Problem: second_second_meaning (2022, quals)

**Note: The only difference between this problem and [problem C1](https://www.facebook.com/codingcompetitions/hacker-cup/2022/qualification-round/problems/C1) is that here, the length of each output codeword may be at most 10.**

Morse code is a classic way to send messages, where each letter in an alphabet is substituted with a *codeword*: a unique sequence of dots and dashes. However, ignoring spaces, it's possible for a coded message to have multiple meanings. For example, "`.....--.-.-.-..-.-.-...-.--.`" can be interpreted as either "`HACKER CUP`" or "`SEE META RENT A VAN`":

{{PHOTO_ID:569216148234749|WIDTH:700}}

Beyond Morse code, a general set of codewords is an *unambiguous encoding* if any possible sequence of dots and dashes corresponds to either zero or exactly one sequence of codewords.

Given one codeword \(C_1\) from a set of \(N\) distinct codewords, your task is to generate another \(N - 1\) codewords \(C_2, ..., C_N\) to yield an unambiguous encoding. It can be shown that an answer always exists. If there are multiple answers, you may print any one of them.

# Constraints

\(1 \le T \le 95\)
\(2 \le N \le 100\)
The length of \(C_1\) is between \(1\) and \(100\), inclusive.
The length of each \(C_2, ..., C_N\) must be between \(1\) and \(\mathbf{10}\), inclusive.

# Input Format

Input begins with an integer \(T\), the number of test cases. For each case, there is first a line containing a single integer \(N\). Then, there is a line containing the codeword \(C_1\).

# Output Format

For the \(i\)th case, output a line containing only "`Case #i:`", followed by \(N - 1\) lines, the codewords \(C_2, ..., C_N\), one per line.

# Sample Explanation

In the first case, it can be shown that the codewords {"`.-.`", "`...`", "`---`"} are an unambiguous encoding. Any sequence of dots and dashes can be interpreted if and only if it has a length that's a multiple of 3, and can be broken up into instances of the three length-3 codewords.

In the second case, it can be shown that the codewords {"`-`", "`...`", "`.-`", "`..-`"} are an unambiguous encoding. For instance, "`..`" has no possible interpretation, and "`.-...--`" can only be interpreted as "`.- ... - -`".

In the third case, it can be shown that the codewords {"`..`", "`-`", "`.-`"} are an unambiguous encoding. For any sequence of dots and dashes:
- every odd group of dots followed by a dash can only be interpreted as repeated "`..`"s followed by a final "`.-`"
- every even group of dots followed by a dash can only be interpreted as repeated "`..`"s followed by a final "`-`"
- every group of dots not followed by a dash (i.e. at the end of the sequence), is interpretable if and only if there is an even number of dots
- this leaves only groups of dashes, interpreted only as repeated "`-`"s

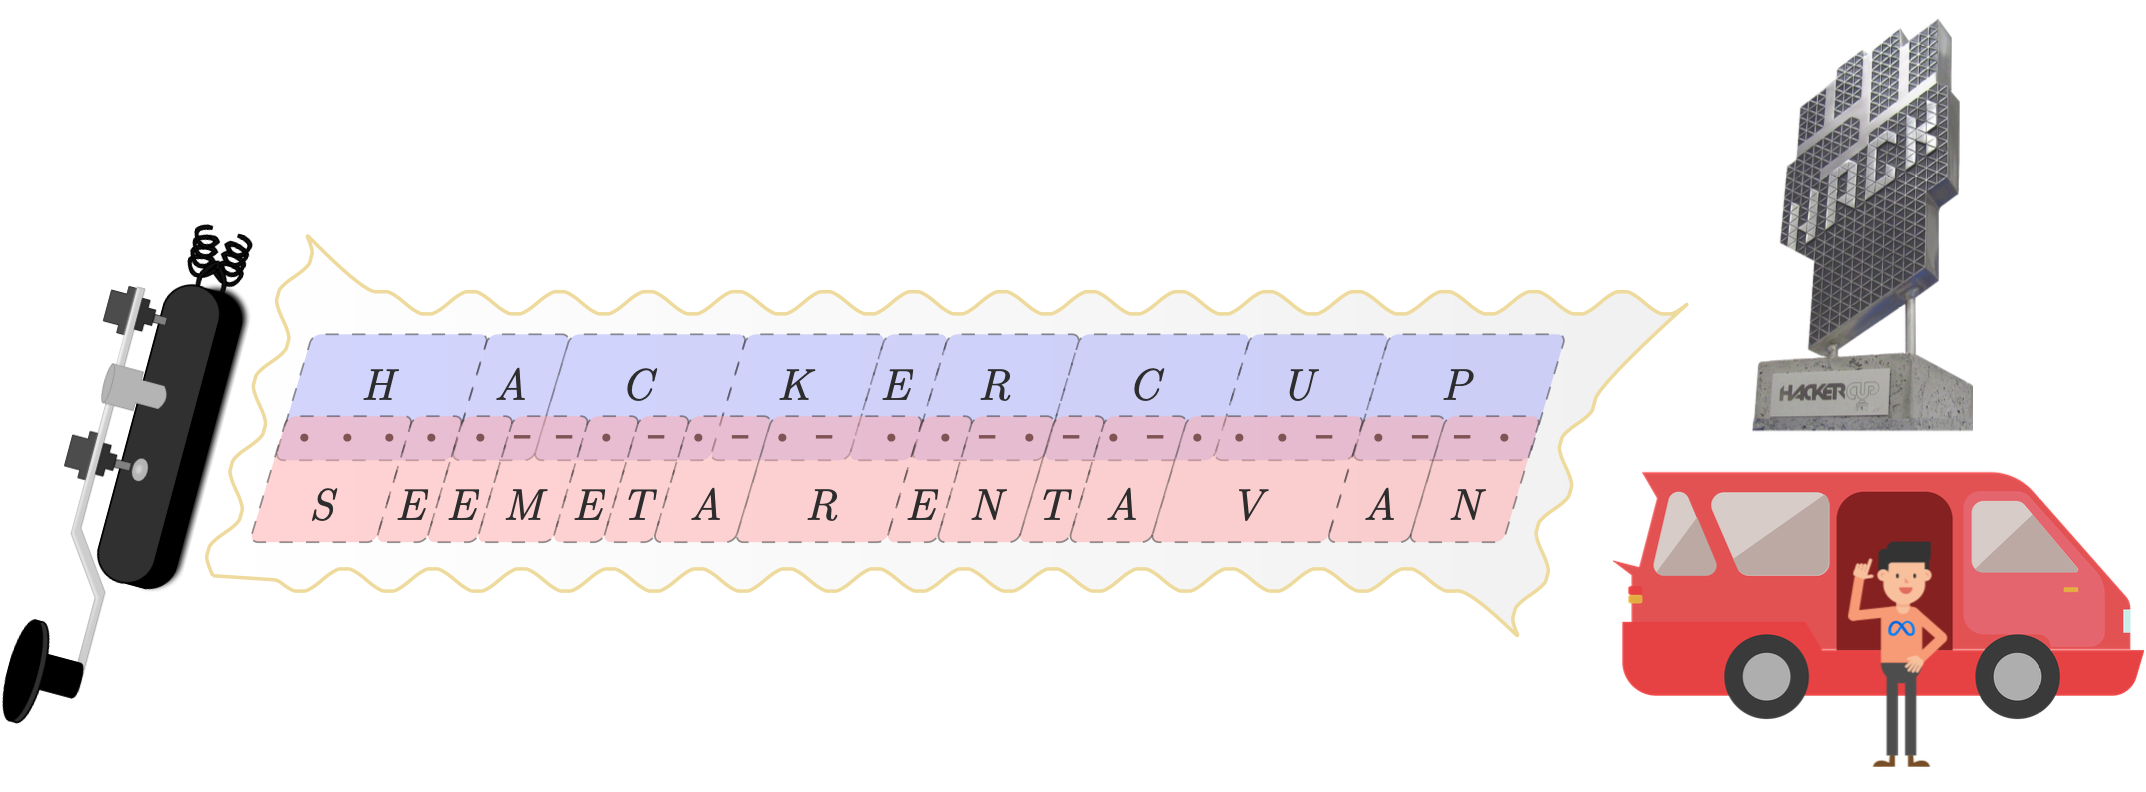

Sample input:
3
3
.-.
4
-
3
..

Sample output:
Case #1:
...
---
Case #2:
...
.-
..-
Case #3:
-
.-

Solution:
Another way to view a binary prefix code is as the [set of leaves on a unique binary tree](https://www.cs.princeton.edu/courses/archive/spr01/cs126/assignments/prefix.html). Each leaf corresponds to a codeword, given by the path of dots and dashes from the root. We can start with a binary tree consisting only of such a path to \(C_1\). To find an answer, we can continue adding nodes (without touching \(C_1\)'s leaf) until we have enough.

Implementation-wise, we can imagine a perfect binary tree that's pruned at the leaf corresponding to \(C_1\). Breadth-first search can be used to perform a level-order traversal of this tree without explicitly constructing it. Each node can be represented as a candidate codeword string, with children obtained by appending either a dot or dash.

As we BFS, we maintain all the current leaves (nodes enqueued but have yet to be processed), stopping once we hit \(N - 1\) leaves. We must be careful not to output anything on the path to \(C_1\). This can be handled by avoiding outputting prefixes of \(C_1\) or \(C_1\)-prefixed codewords, or by simply by prepending all output codewords with the opposite of \(C_1\)'s first character (essentially pruning the perfect binary tree at the start of \(C_1\) instead of the end).

Since a perfect binary tree of height \(h\) has \(2^h\) leaves, a maximum codeword length (tree height) of \(10\) still yields \(2^{10} = 1024\) leaves to work with. Since pruning once cannot get rid of more than \(1/2\) of a tree's leaves, we'll get at least \(1024/2 = 512 > 100\) leaves before hitting length \(10\).

Another approach, yielding a slightly longer total output length, is to generate bitstrings of a fixed length (\(\lceil \log_2 N \rceil + 1\) is sufficient), excluding any which prefixes or is prefixed by \(C_1\).

[See David Harmeyer's solution video here.](https://youtu.be/6Xgt70dfvNk)

#include <iostream>
#include <queue>
#include <set>
using namespace std;

set<string> solve(int N, string C1) {
  set<string> leaves;
  queue<string> q;
  for (q.push(""); !q.empty(); q.pop()) {
    string curr = q.front();
    leaves.erase(curr);
    for (string s : {curr + ".", curr + "-"}) {
      q.push(s);
      if (C1.rfind(s, 0) != 0 && s.rfind(C1, 0) != 0) {
        leaves.insert(s);
        if (leaves.size() == N - 1) {
          return leaves;
        }
      }
    }
  }
  return {};
}

int main() {
  int T, N;
  string C1;
  cin >> T;
  for (int t = 1; t <= T; t++) {
    cin >> N >> C1;
    cout << "Case #" << t << ":" << endl;
    auto S = solve(N, C1);
    for (auto s : S) {
      cout << s << endl;
    }
  }
  return 0;
}